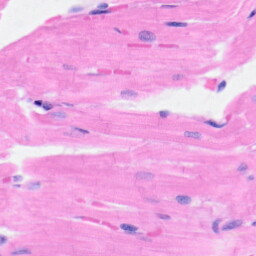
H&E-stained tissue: Heart